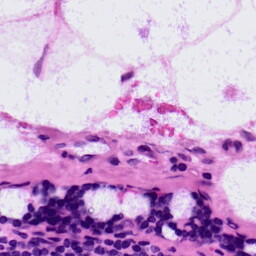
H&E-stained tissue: LymphNode